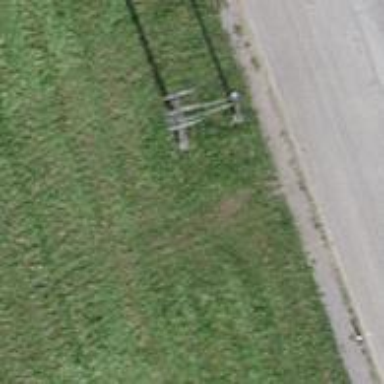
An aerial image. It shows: Power pole.